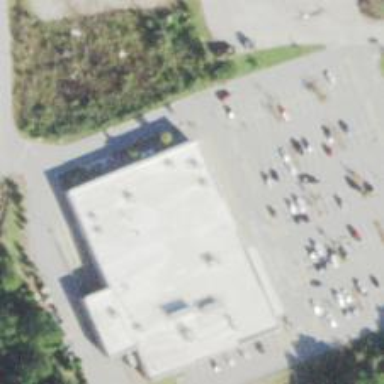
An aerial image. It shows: Supermarket.